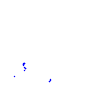
Particle: proton